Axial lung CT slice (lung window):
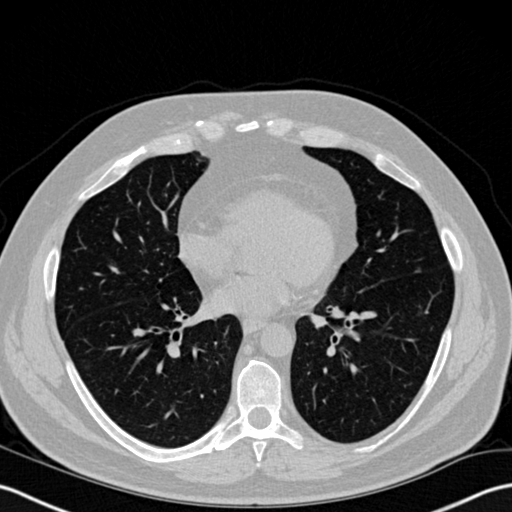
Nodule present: yes
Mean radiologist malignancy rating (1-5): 2